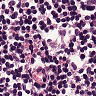
Metastatic tissue present: no